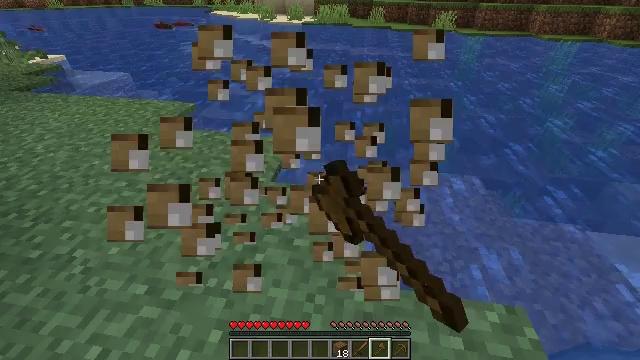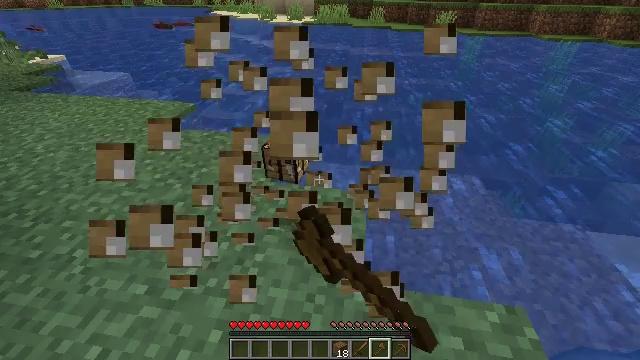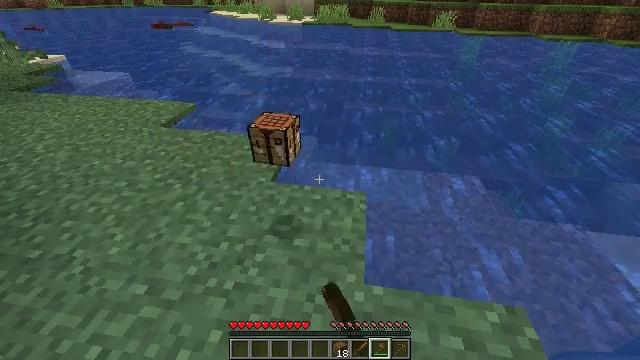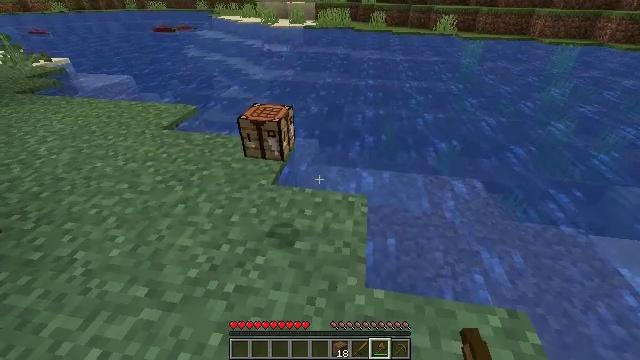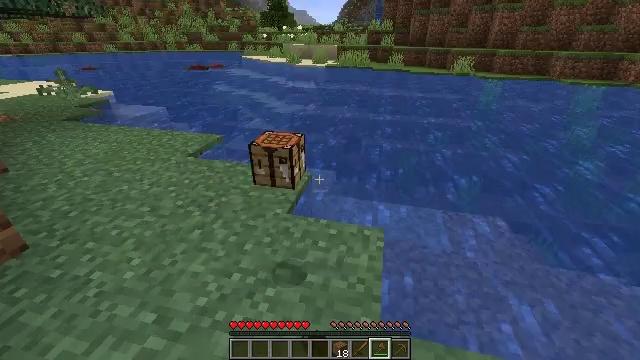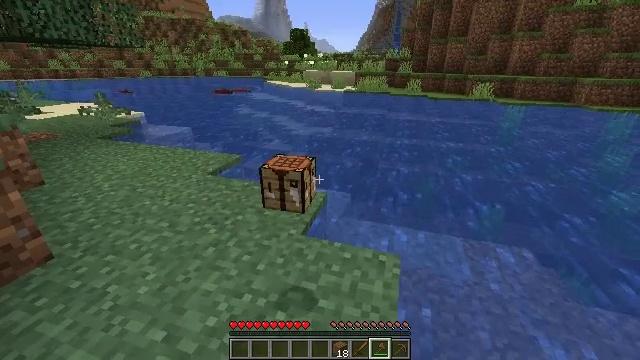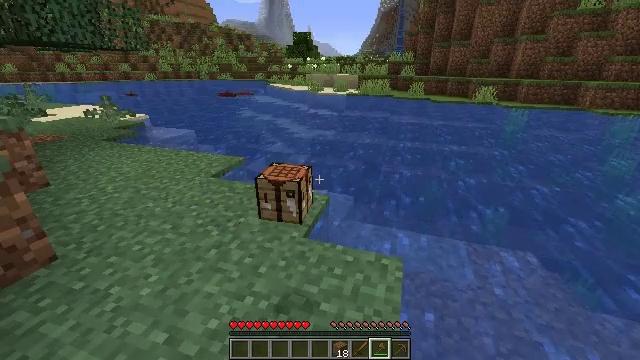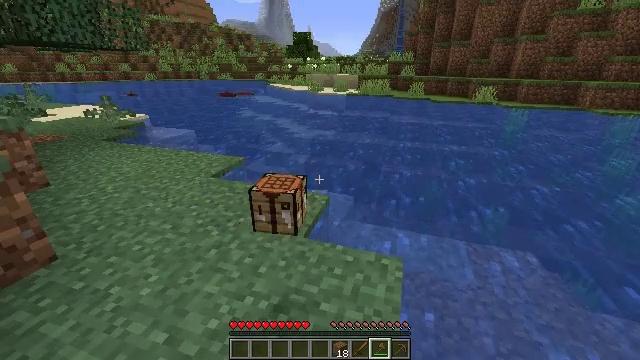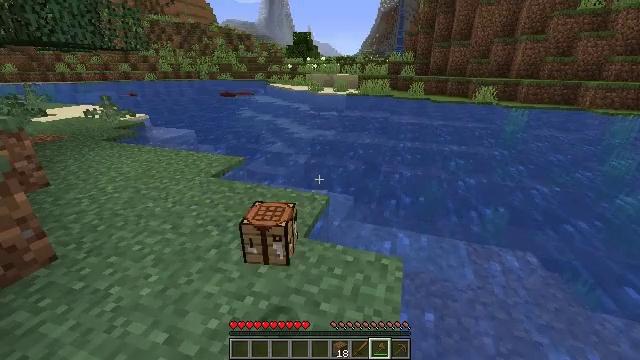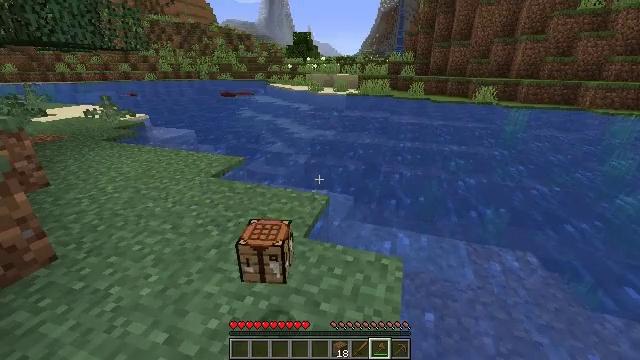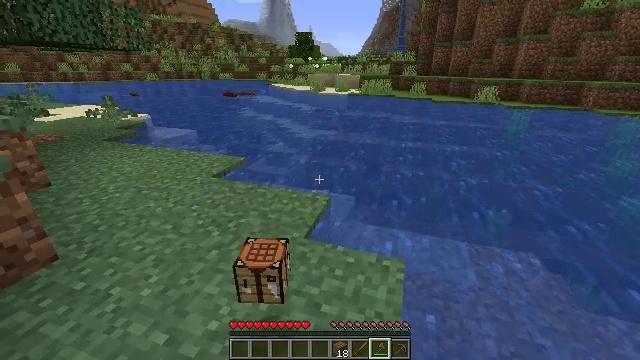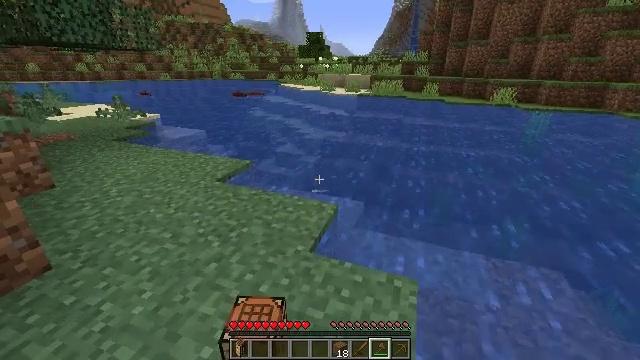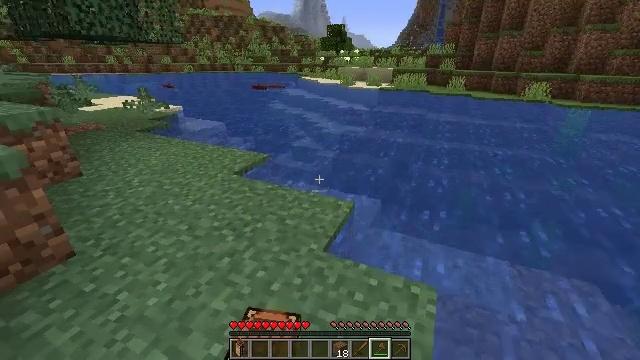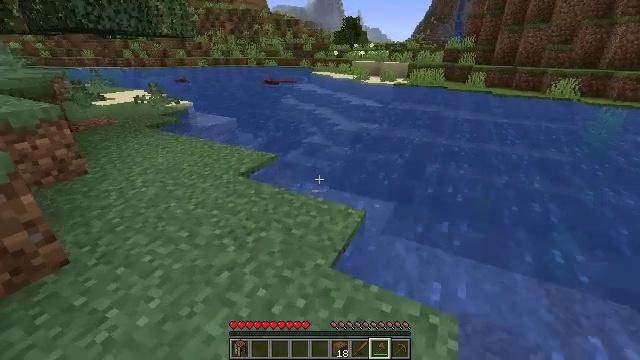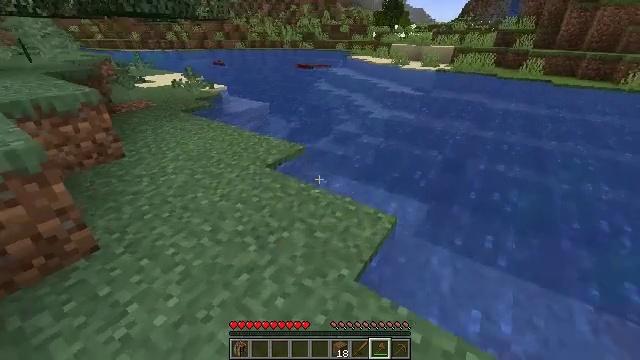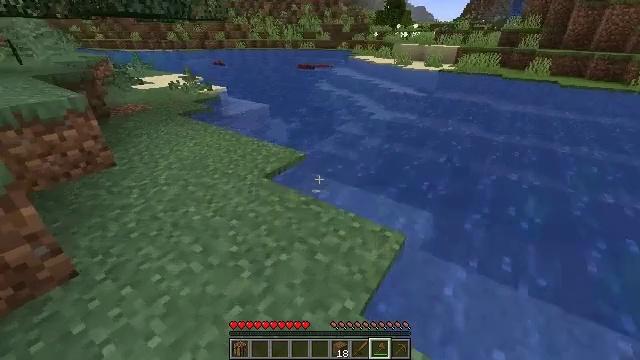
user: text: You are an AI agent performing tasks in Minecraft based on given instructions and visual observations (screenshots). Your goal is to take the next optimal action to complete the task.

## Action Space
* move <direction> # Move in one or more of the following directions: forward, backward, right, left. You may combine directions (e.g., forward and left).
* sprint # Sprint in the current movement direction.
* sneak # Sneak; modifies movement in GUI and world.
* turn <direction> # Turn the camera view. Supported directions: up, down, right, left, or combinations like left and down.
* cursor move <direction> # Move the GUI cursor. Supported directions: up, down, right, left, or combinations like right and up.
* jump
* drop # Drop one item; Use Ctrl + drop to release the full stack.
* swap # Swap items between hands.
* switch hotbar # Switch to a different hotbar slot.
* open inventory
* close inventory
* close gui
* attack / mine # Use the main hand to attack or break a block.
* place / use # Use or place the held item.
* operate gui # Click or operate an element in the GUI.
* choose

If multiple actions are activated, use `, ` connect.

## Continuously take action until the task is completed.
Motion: motion action
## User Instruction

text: Fish and kill the salmon.
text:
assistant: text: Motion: attack / mine
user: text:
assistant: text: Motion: attack / mine
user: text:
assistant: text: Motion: attack / mine
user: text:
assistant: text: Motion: turn left and up
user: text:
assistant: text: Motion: turn left and up
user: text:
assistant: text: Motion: no_op
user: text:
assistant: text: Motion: no_op
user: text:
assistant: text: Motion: no_op
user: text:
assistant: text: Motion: no_op
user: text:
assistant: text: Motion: move forward
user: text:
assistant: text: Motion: move forward, turn left
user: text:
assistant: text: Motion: move forward, turn left and down
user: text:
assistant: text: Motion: move forward, turn left
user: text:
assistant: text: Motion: move forward, turn left and down
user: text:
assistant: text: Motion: move forward
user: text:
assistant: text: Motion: move forward and move left
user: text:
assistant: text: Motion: move forward and move left
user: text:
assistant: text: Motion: move forward and move left
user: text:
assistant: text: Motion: move forward and move left
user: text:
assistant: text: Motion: move forward and move left, turn left
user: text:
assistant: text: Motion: move forward and move left
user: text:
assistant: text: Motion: move forward and move left
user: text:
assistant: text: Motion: move forward and move left
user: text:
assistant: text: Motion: move forward and move left, turn left and up
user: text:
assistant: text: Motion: move forward, turn left and up
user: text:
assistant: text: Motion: move forward, turn left
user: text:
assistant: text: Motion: move forward, turn left and up
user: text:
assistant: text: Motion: move forward, turn left
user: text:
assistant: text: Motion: move forward, turn left
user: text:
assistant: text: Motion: move forward, turn left